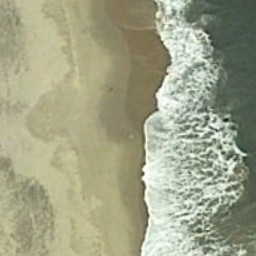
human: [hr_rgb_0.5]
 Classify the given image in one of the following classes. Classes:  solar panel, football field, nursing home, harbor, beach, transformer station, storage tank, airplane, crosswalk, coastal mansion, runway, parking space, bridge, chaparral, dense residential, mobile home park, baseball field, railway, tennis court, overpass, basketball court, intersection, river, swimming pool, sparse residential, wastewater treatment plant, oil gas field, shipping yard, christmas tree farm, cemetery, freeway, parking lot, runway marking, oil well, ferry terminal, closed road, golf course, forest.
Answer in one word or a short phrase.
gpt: beach